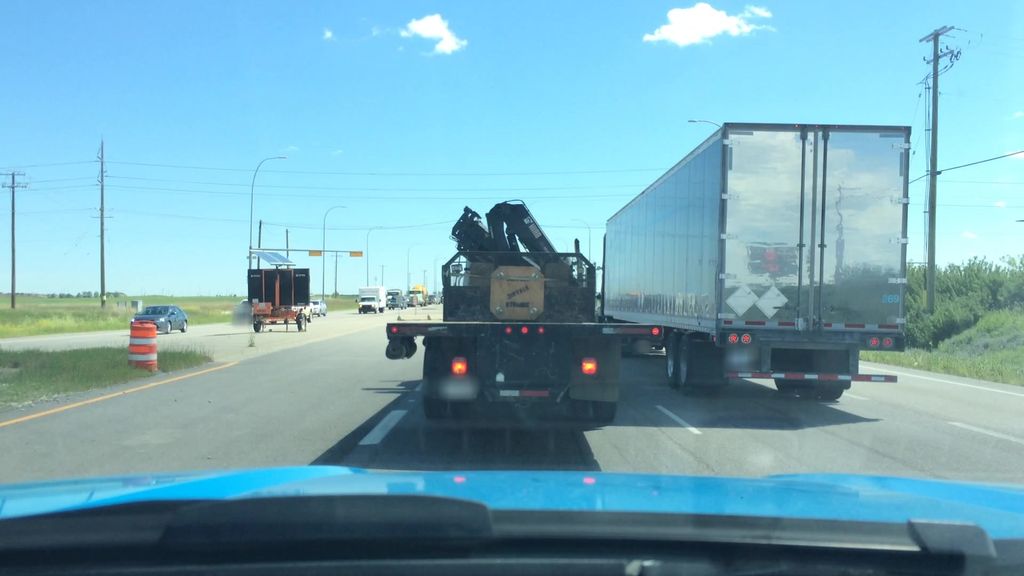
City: calgary